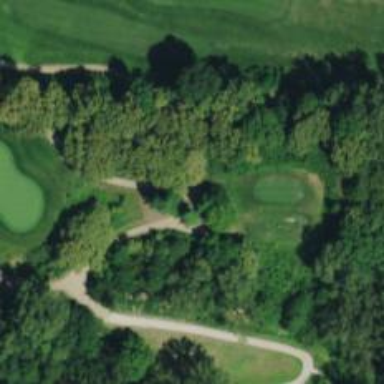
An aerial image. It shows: Path designated for golf carts.